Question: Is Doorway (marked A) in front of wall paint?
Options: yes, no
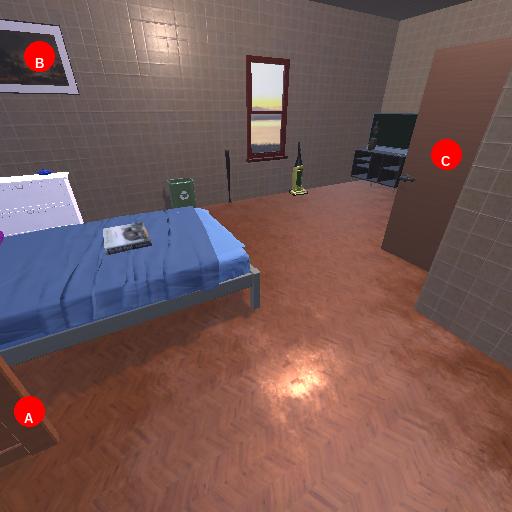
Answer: yes